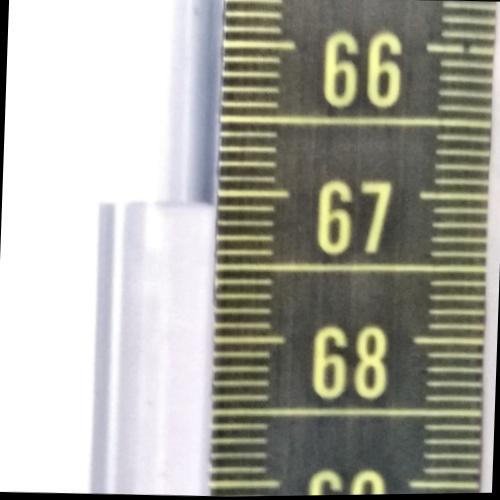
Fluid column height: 67.1 cm